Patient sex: F
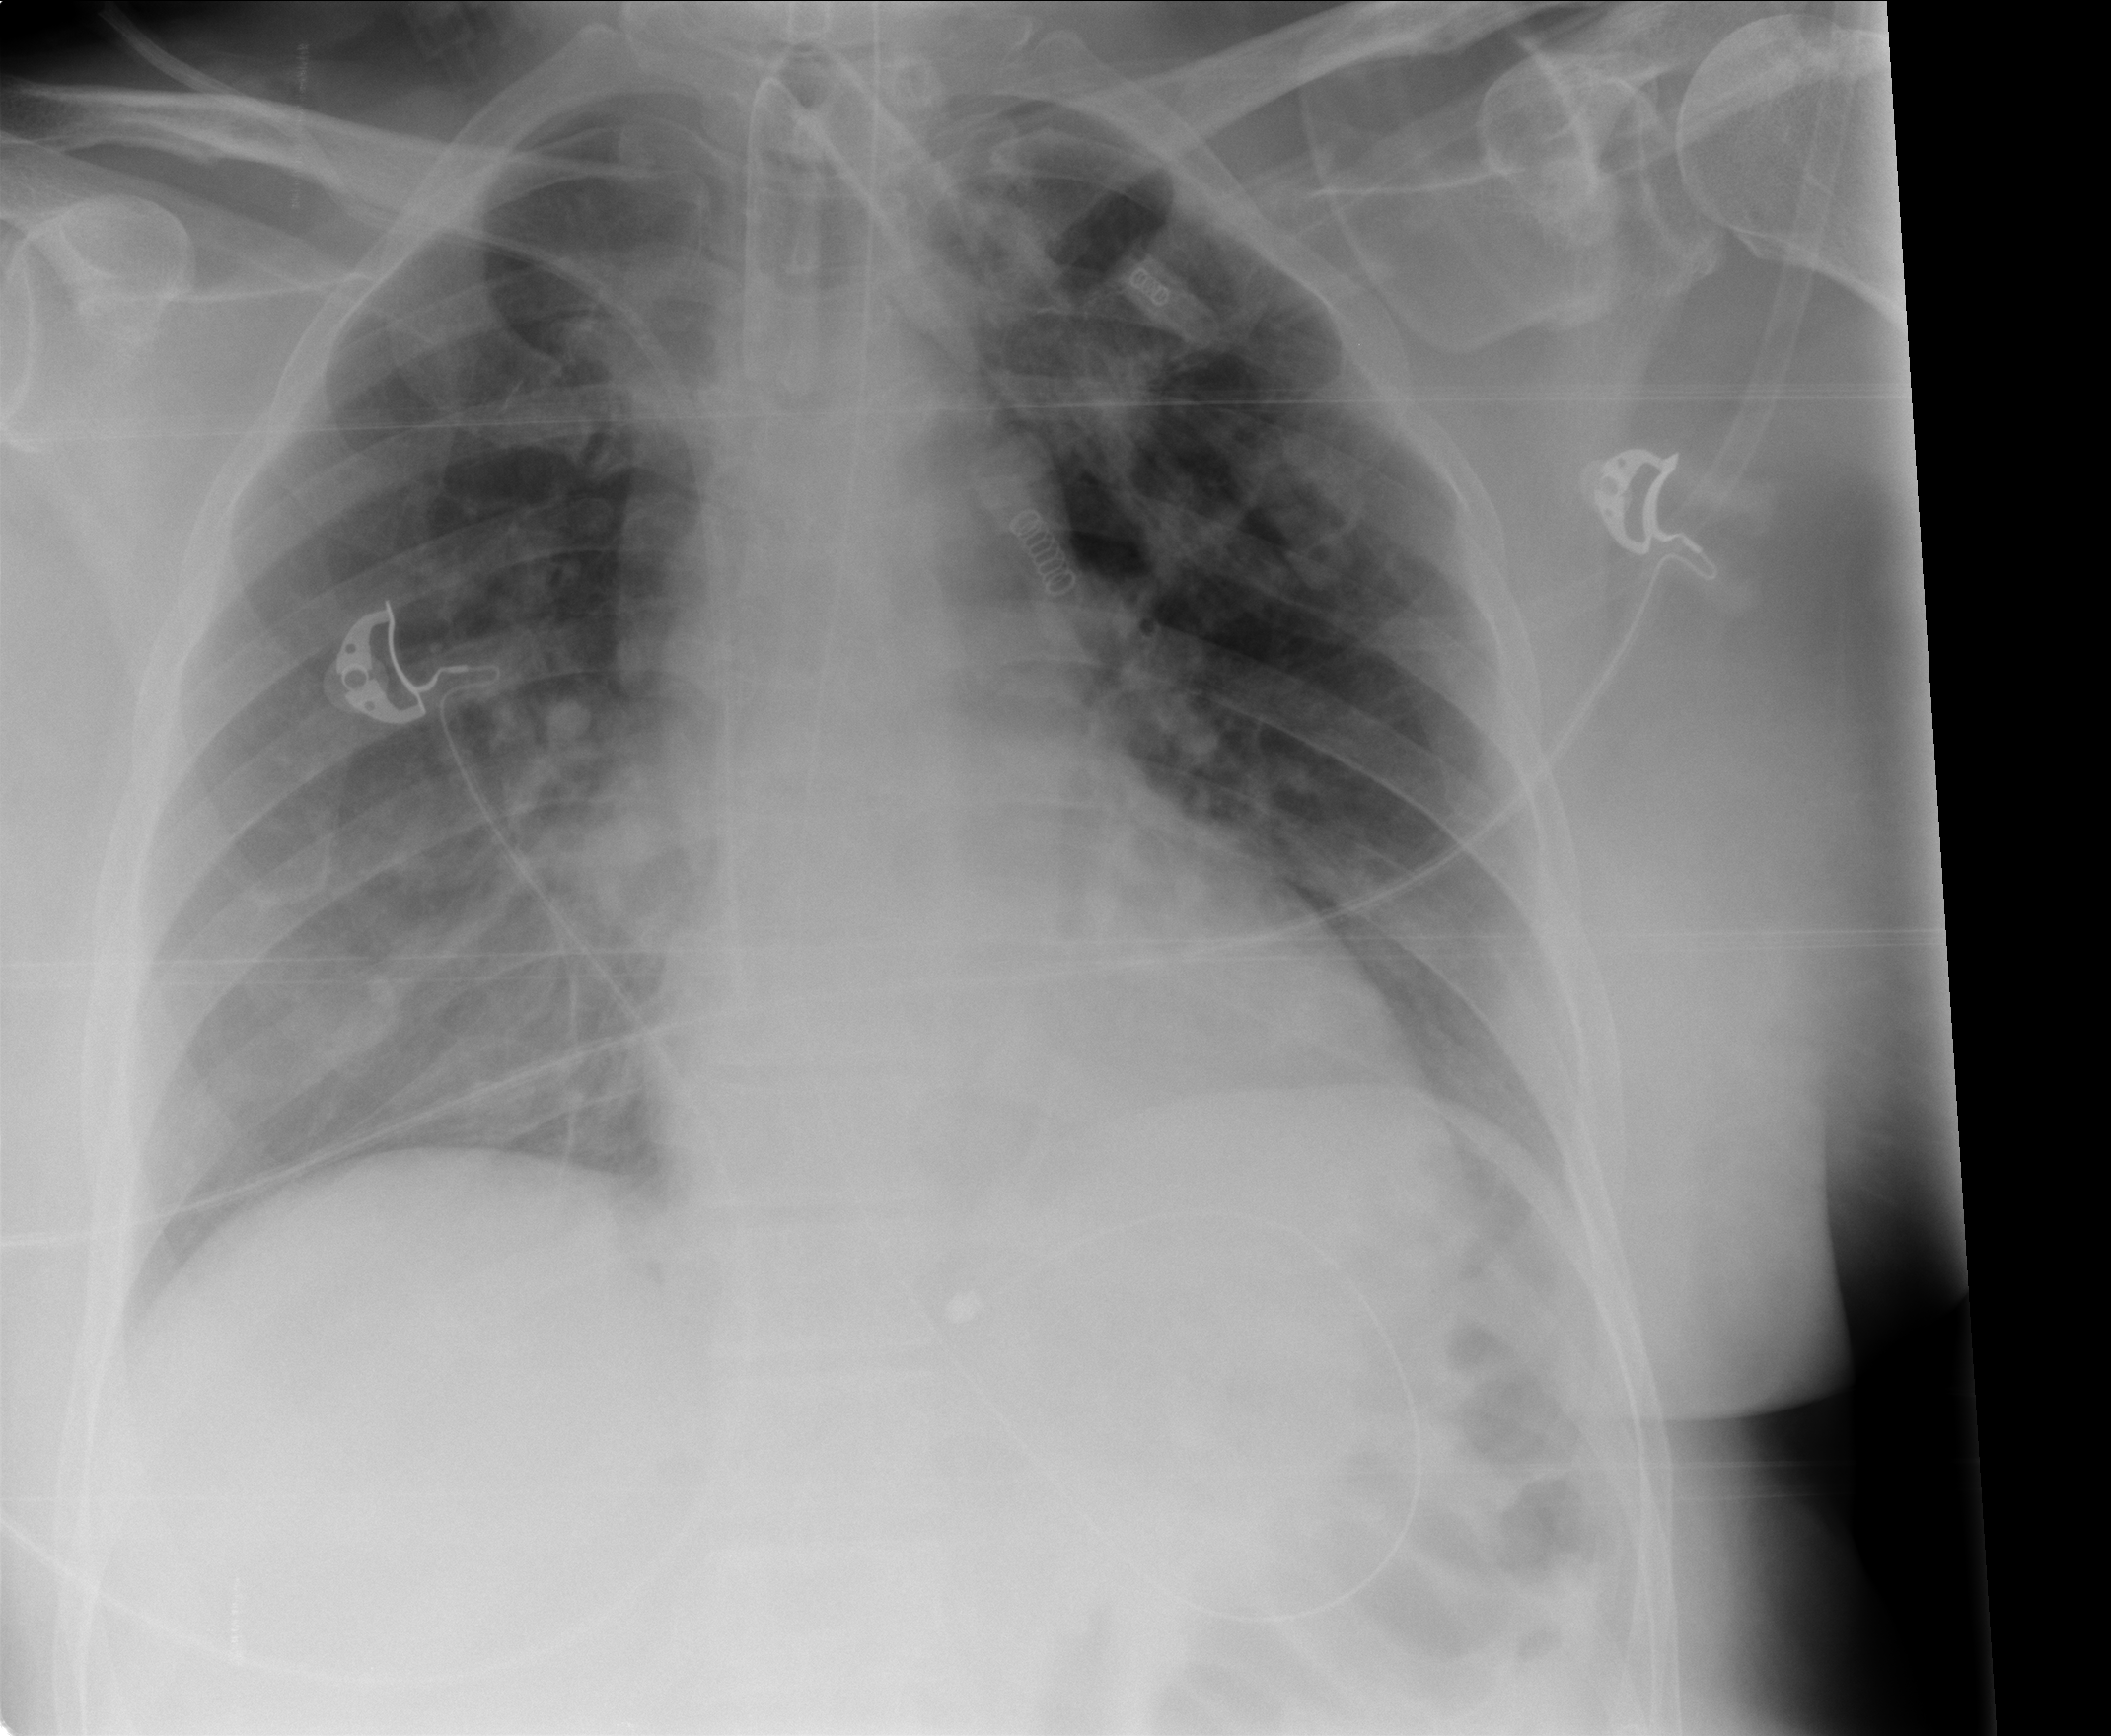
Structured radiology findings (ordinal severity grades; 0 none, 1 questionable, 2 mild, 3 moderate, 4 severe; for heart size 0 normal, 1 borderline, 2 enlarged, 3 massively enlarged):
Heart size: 1
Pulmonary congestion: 2
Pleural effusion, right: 1
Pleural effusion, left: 1
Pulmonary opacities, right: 2
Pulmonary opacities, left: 2
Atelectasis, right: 2
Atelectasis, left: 2